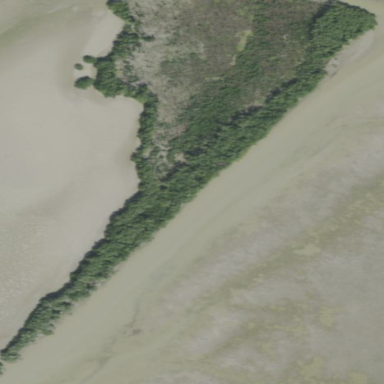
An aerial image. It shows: Wetland area dominated by mangroves.